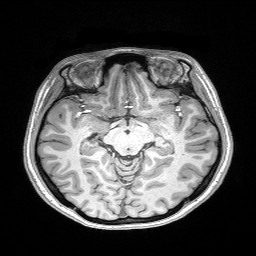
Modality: T1w
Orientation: coronal
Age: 23
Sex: female
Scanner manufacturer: siemens
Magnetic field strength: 3 T
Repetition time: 2.2 s
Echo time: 0.00169 s